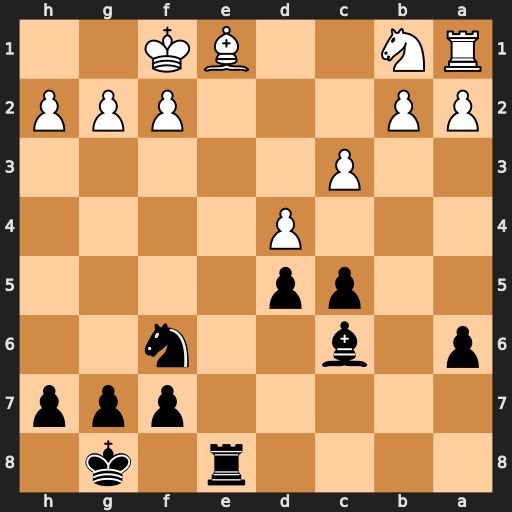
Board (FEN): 4r1k1/5ppp/p1b2n2/2pp4/3P4/2P5/PP3PPP/RN2BK2
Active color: b
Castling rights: -
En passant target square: -
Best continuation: Bb5+ c4 Bxc4+ Kg1 Rxe1#